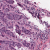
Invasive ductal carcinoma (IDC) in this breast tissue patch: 1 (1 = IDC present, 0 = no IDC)